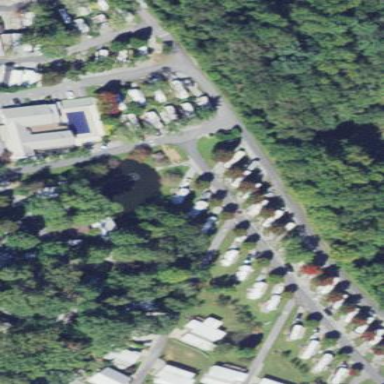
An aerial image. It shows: Campsite designated for tourism.